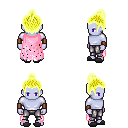
a pixel art fantasy rpg character, male body template, dark elf, purple skin, pink tattered cape, metal pants, gold short topknot hairstyle, leather bracers, gray slippers, four views (front, back, left, right), 2x2 character sprite sheet, small pixel art, hard edges, no anti-aliasing